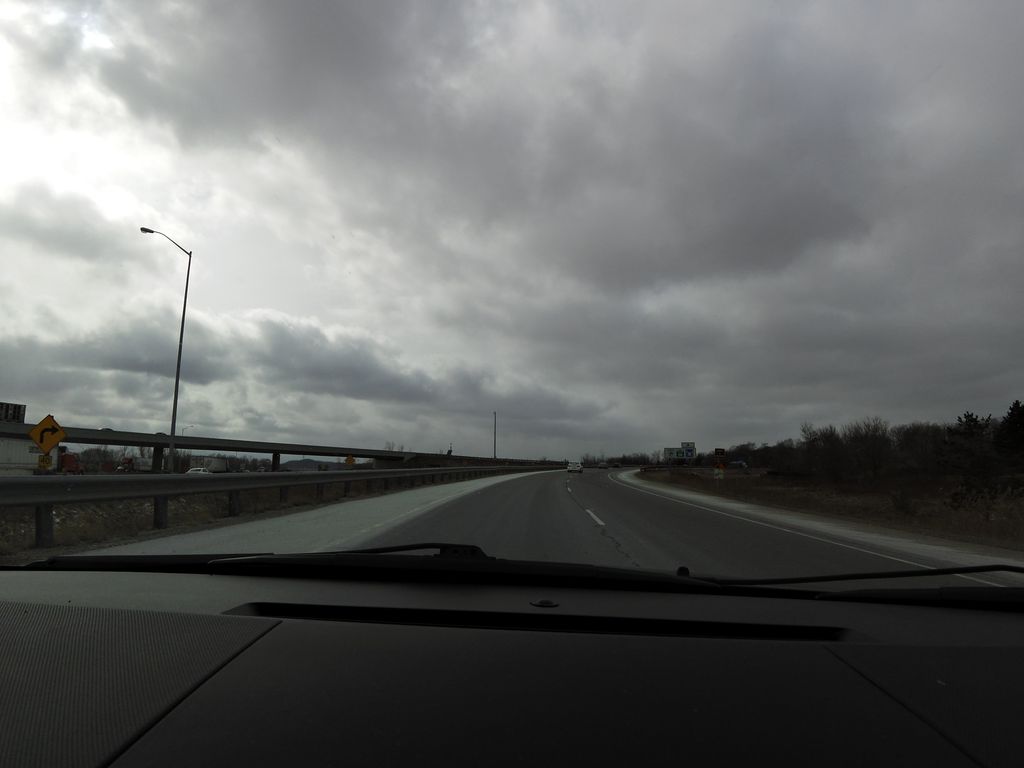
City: kitchener-waterloo